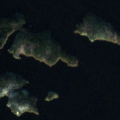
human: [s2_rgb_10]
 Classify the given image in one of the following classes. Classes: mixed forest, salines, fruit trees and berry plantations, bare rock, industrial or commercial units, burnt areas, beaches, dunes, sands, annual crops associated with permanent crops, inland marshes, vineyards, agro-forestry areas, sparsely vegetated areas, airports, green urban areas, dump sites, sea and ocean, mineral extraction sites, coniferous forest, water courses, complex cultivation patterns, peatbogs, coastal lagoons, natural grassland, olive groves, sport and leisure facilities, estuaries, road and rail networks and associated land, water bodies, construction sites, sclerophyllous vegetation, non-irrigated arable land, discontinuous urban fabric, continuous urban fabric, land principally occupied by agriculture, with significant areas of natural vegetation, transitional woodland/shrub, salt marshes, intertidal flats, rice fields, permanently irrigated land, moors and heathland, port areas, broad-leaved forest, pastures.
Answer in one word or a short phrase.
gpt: mixed forest, water bodies